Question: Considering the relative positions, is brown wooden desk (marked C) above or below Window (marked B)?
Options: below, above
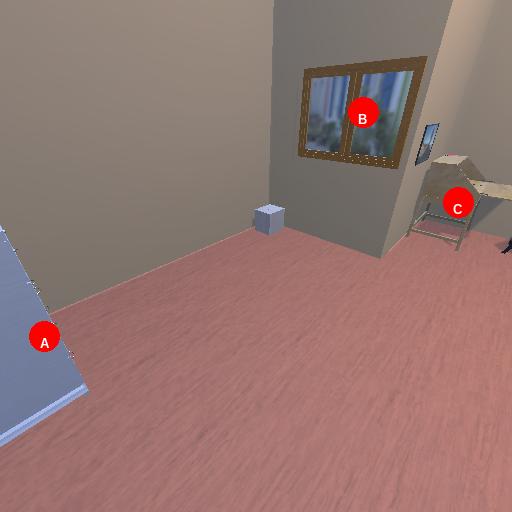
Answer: below